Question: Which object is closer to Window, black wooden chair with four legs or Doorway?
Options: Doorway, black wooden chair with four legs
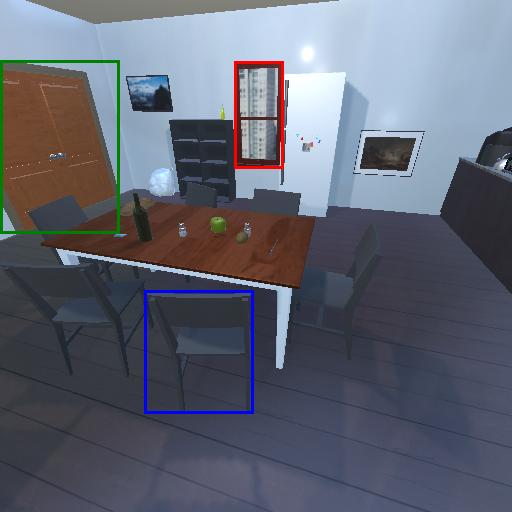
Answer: Doorway